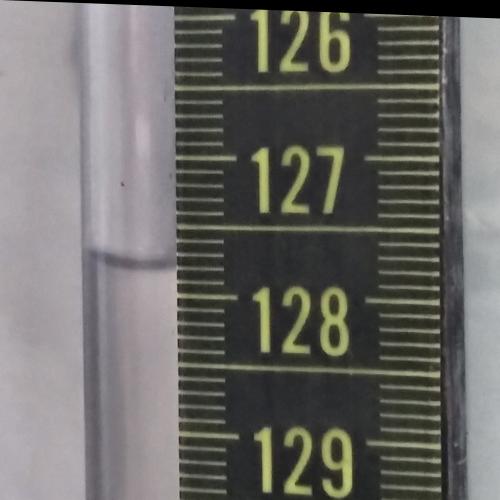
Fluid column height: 127.8 cm